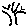
Label: tree